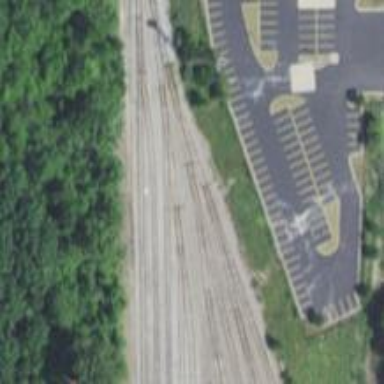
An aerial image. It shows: Rail spur service.